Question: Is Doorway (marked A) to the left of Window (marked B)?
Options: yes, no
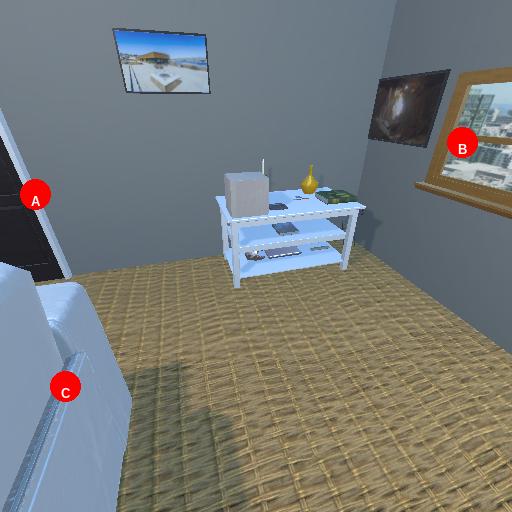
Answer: yes